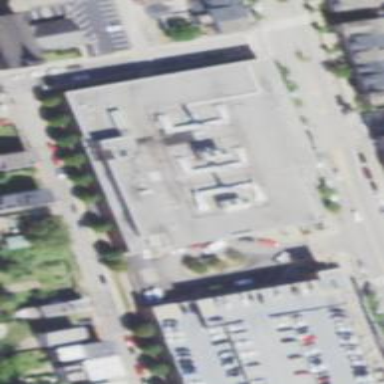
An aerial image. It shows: Healthcare clinic is depicted in the image.